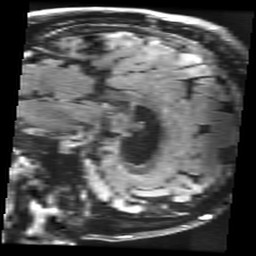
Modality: FLAIR
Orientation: sagittal
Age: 63
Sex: male
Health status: healthy
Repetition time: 12 s
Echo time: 0.09782 s